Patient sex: M
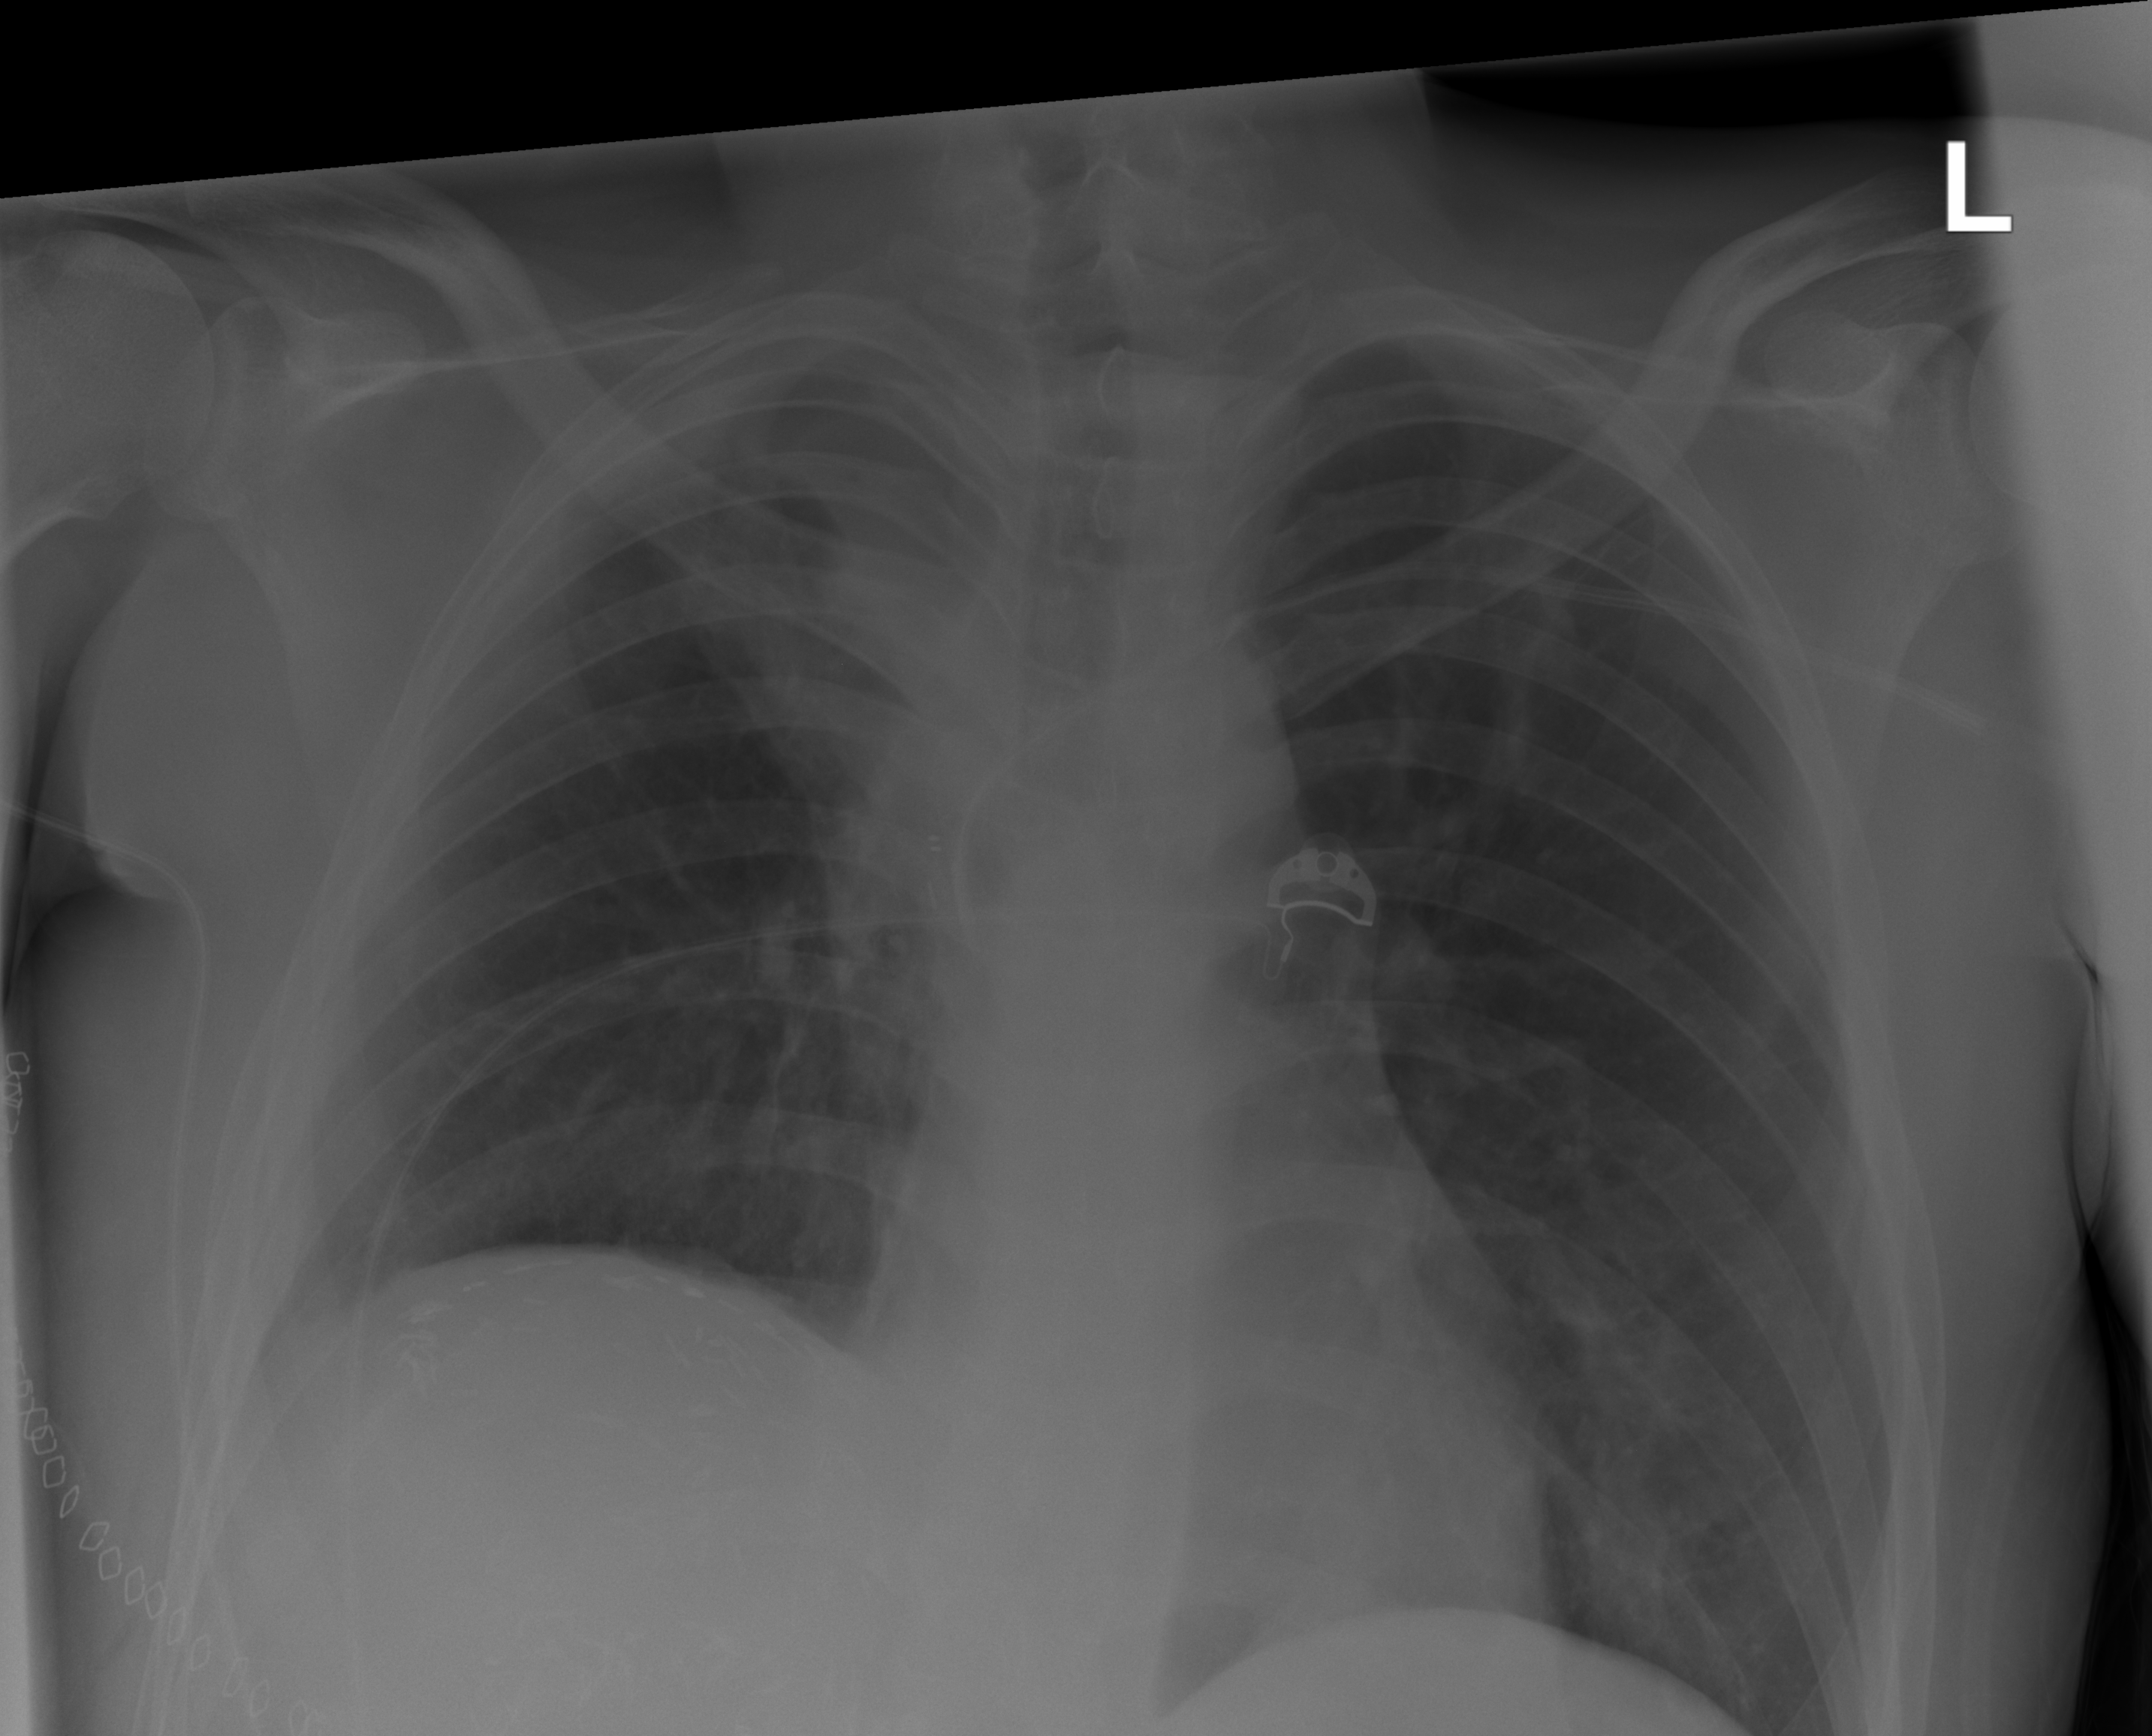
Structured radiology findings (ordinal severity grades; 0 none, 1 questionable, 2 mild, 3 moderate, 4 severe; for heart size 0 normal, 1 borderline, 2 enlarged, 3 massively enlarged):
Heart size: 0
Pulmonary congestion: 0
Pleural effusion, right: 0
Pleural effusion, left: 0
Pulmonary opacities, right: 0
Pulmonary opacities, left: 0
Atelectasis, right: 2
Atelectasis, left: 0